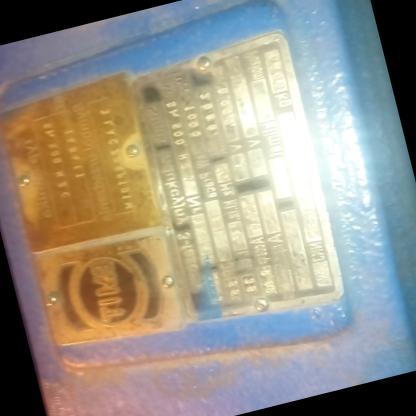
Klasa: tabliczka-znamionowa